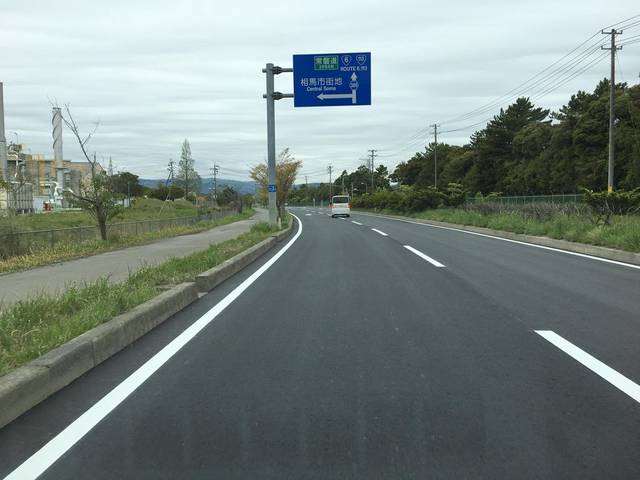
Region: Japan
Coordinates: 37.839, 140.945